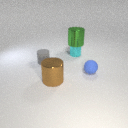
small gray rubber cylinder behind large brown metal cylinder